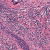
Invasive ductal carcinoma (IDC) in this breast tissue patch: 1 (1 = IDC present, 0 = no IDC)